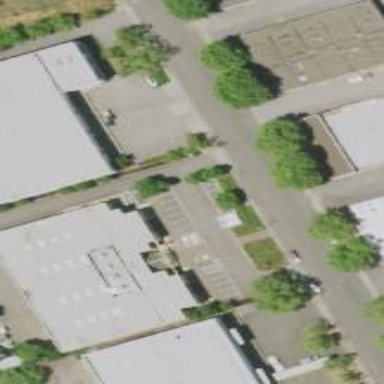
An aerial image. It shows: Industrial building.